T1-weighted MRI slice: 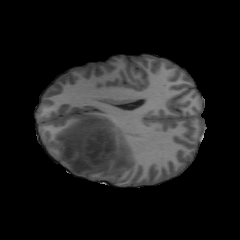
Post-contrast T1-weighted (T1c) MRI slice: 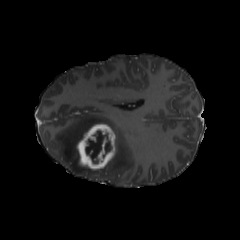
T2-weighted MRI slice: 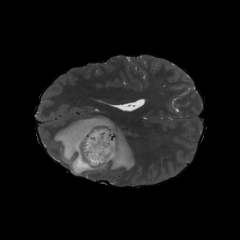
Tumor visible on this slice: yes